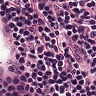
Metastatic tissue present: no